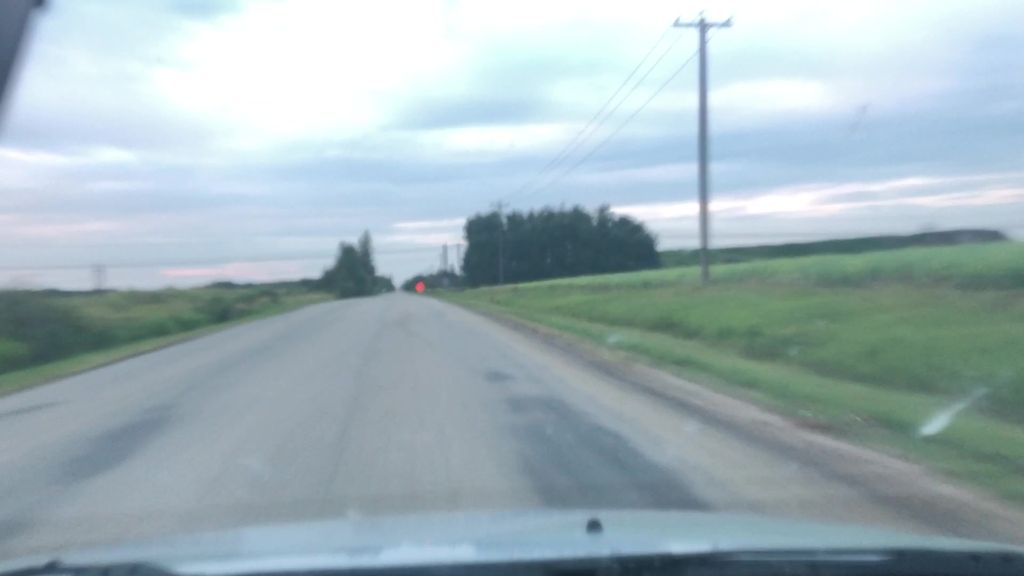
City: edmonton